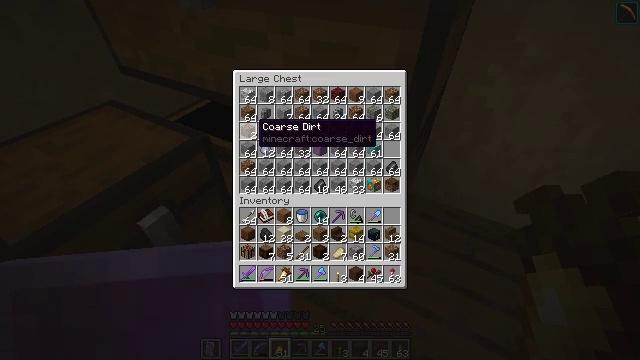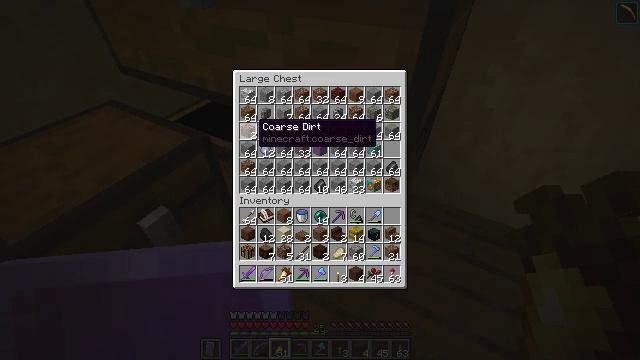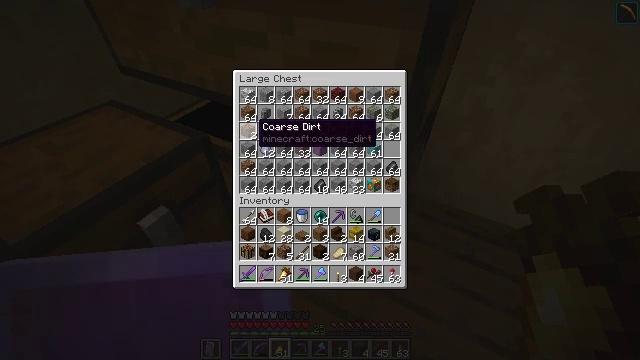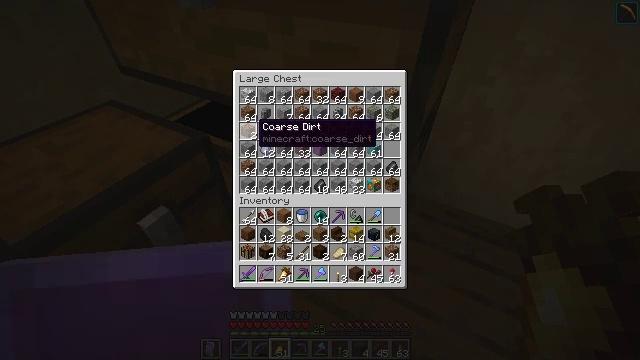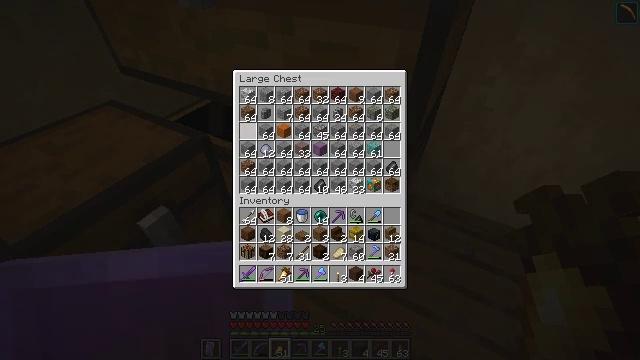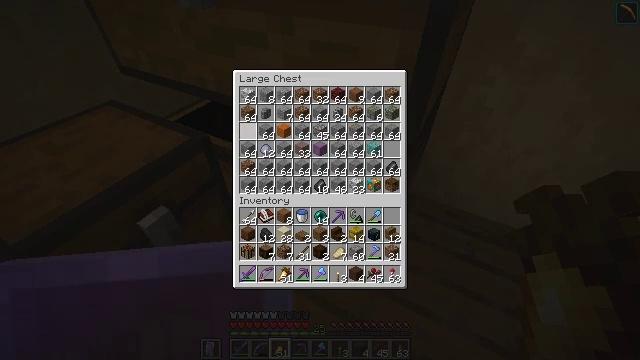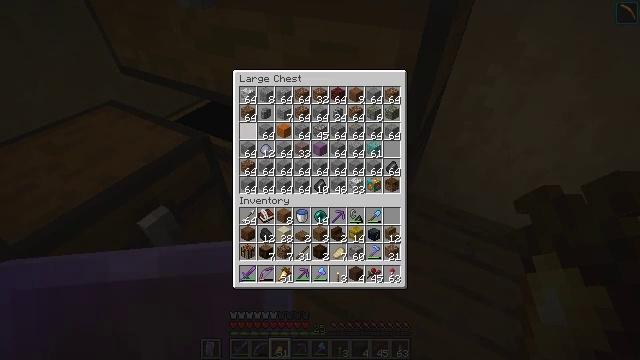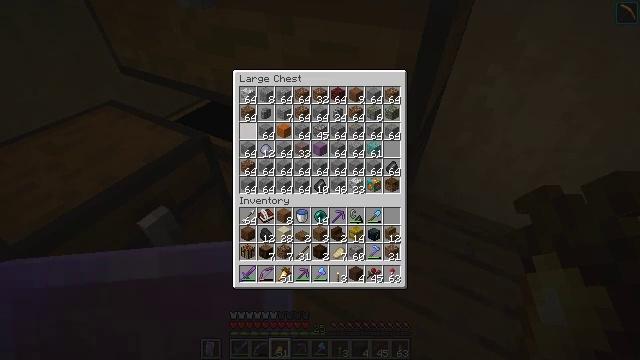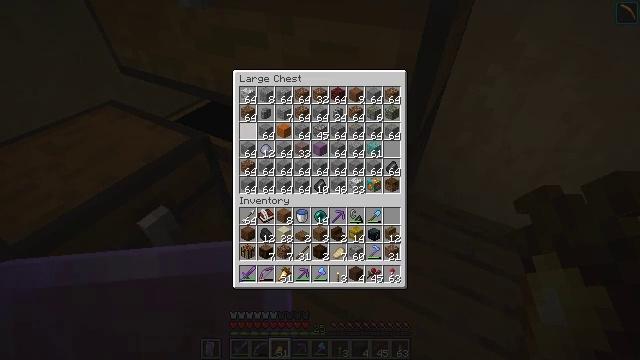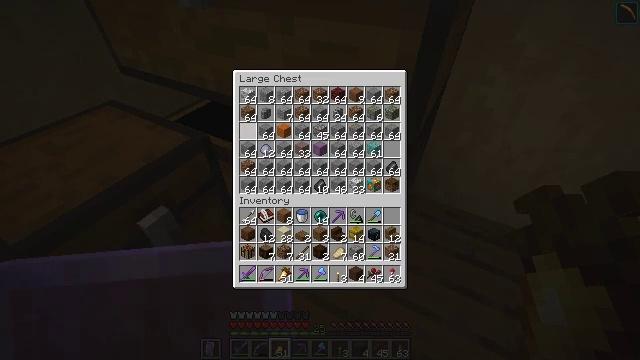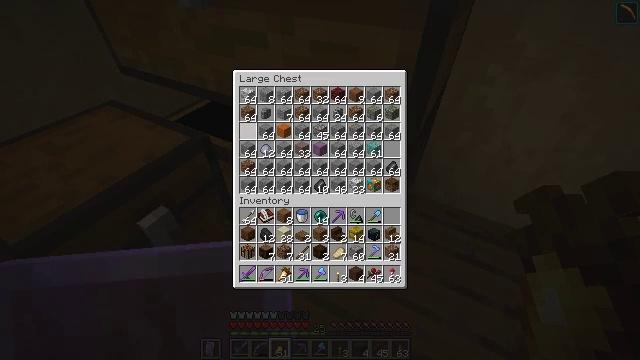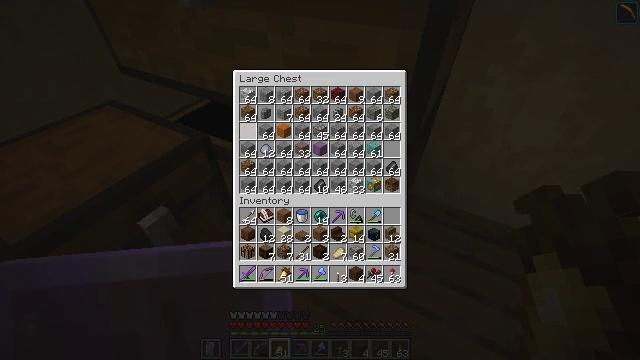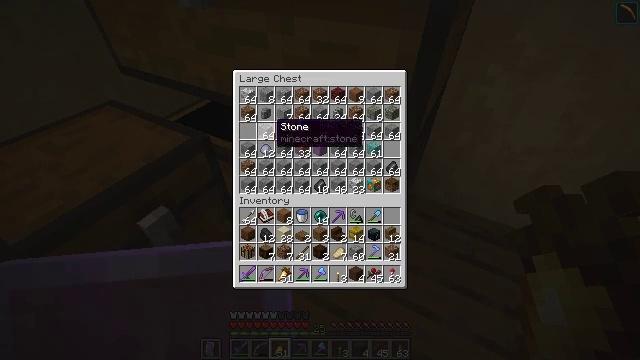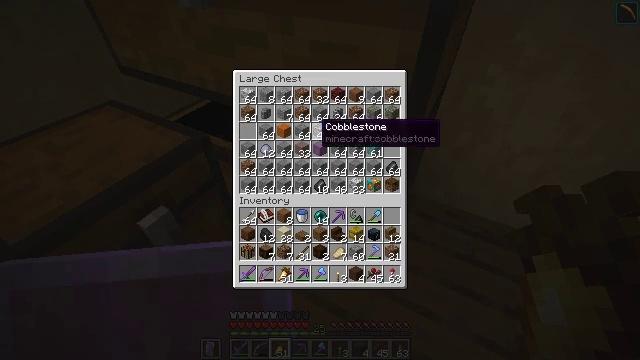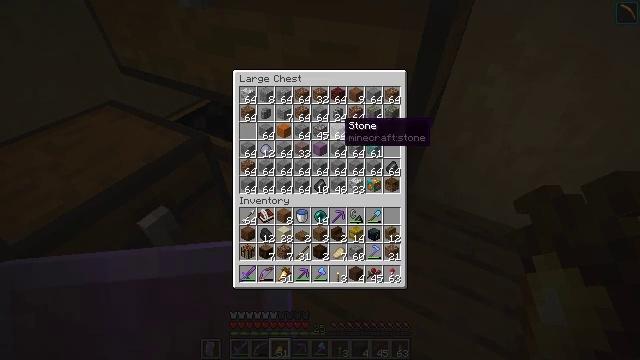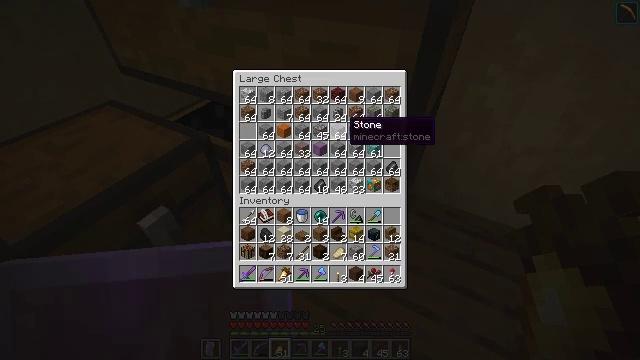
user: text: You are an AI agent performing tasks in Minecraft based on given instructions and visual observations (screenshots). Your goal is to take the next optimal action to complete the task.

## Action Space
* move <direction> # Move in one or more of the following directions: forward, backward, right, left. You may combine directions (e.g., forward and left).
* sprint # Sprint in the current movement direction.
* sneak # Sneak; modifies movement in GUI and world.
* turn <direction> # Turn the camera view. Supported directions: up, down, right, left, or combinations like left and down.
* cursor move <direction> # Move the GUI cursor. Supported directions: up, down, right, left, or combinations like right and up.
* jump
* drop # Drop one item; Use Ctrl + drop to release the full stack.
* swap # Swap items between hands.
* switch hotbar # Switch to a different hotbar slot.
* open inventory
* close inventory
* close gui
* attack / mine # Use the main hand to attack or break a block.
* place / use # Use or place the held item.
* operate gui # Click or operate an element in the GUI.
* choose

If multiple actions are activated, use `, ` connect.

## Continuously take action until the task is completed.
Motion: motion action
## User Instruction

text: Gather cocoa beans from the pod.
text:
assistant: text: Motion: sneak
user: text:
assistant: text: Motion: sneak
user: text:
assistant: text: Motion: sneak
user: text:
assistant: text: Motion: sneak, operate gui
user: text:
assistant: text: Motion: sneak, operate gui
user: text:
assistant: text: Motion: sneak
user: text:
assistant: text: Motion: sneak
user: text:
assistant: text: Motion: sneak
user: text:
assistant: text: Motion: no_op
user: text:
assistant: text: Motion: no_op
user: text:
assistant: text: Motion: no_op
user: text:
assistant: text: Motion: cursor move right
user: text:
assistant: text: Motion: cursor move right
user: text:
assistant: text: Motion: cursor move right
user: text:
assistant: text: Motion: no_op
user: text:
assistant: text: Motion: no_op
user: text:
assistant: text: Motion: no_op
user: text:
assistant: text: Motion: no_op
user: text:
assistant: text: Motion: no_op
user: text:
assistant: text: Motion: no_op
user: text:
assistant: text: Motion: cursor move right
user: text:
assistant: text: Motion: cursor move right
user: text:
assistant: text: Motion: cursor move right
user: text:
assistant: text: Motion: cursor move right
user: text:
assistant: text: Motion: no_op
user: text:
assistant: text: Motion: no_op
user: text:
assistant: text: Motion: no_op
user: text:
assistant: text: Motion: no_op
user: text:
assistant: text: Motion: no_op
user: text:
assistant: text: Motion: cursor move right